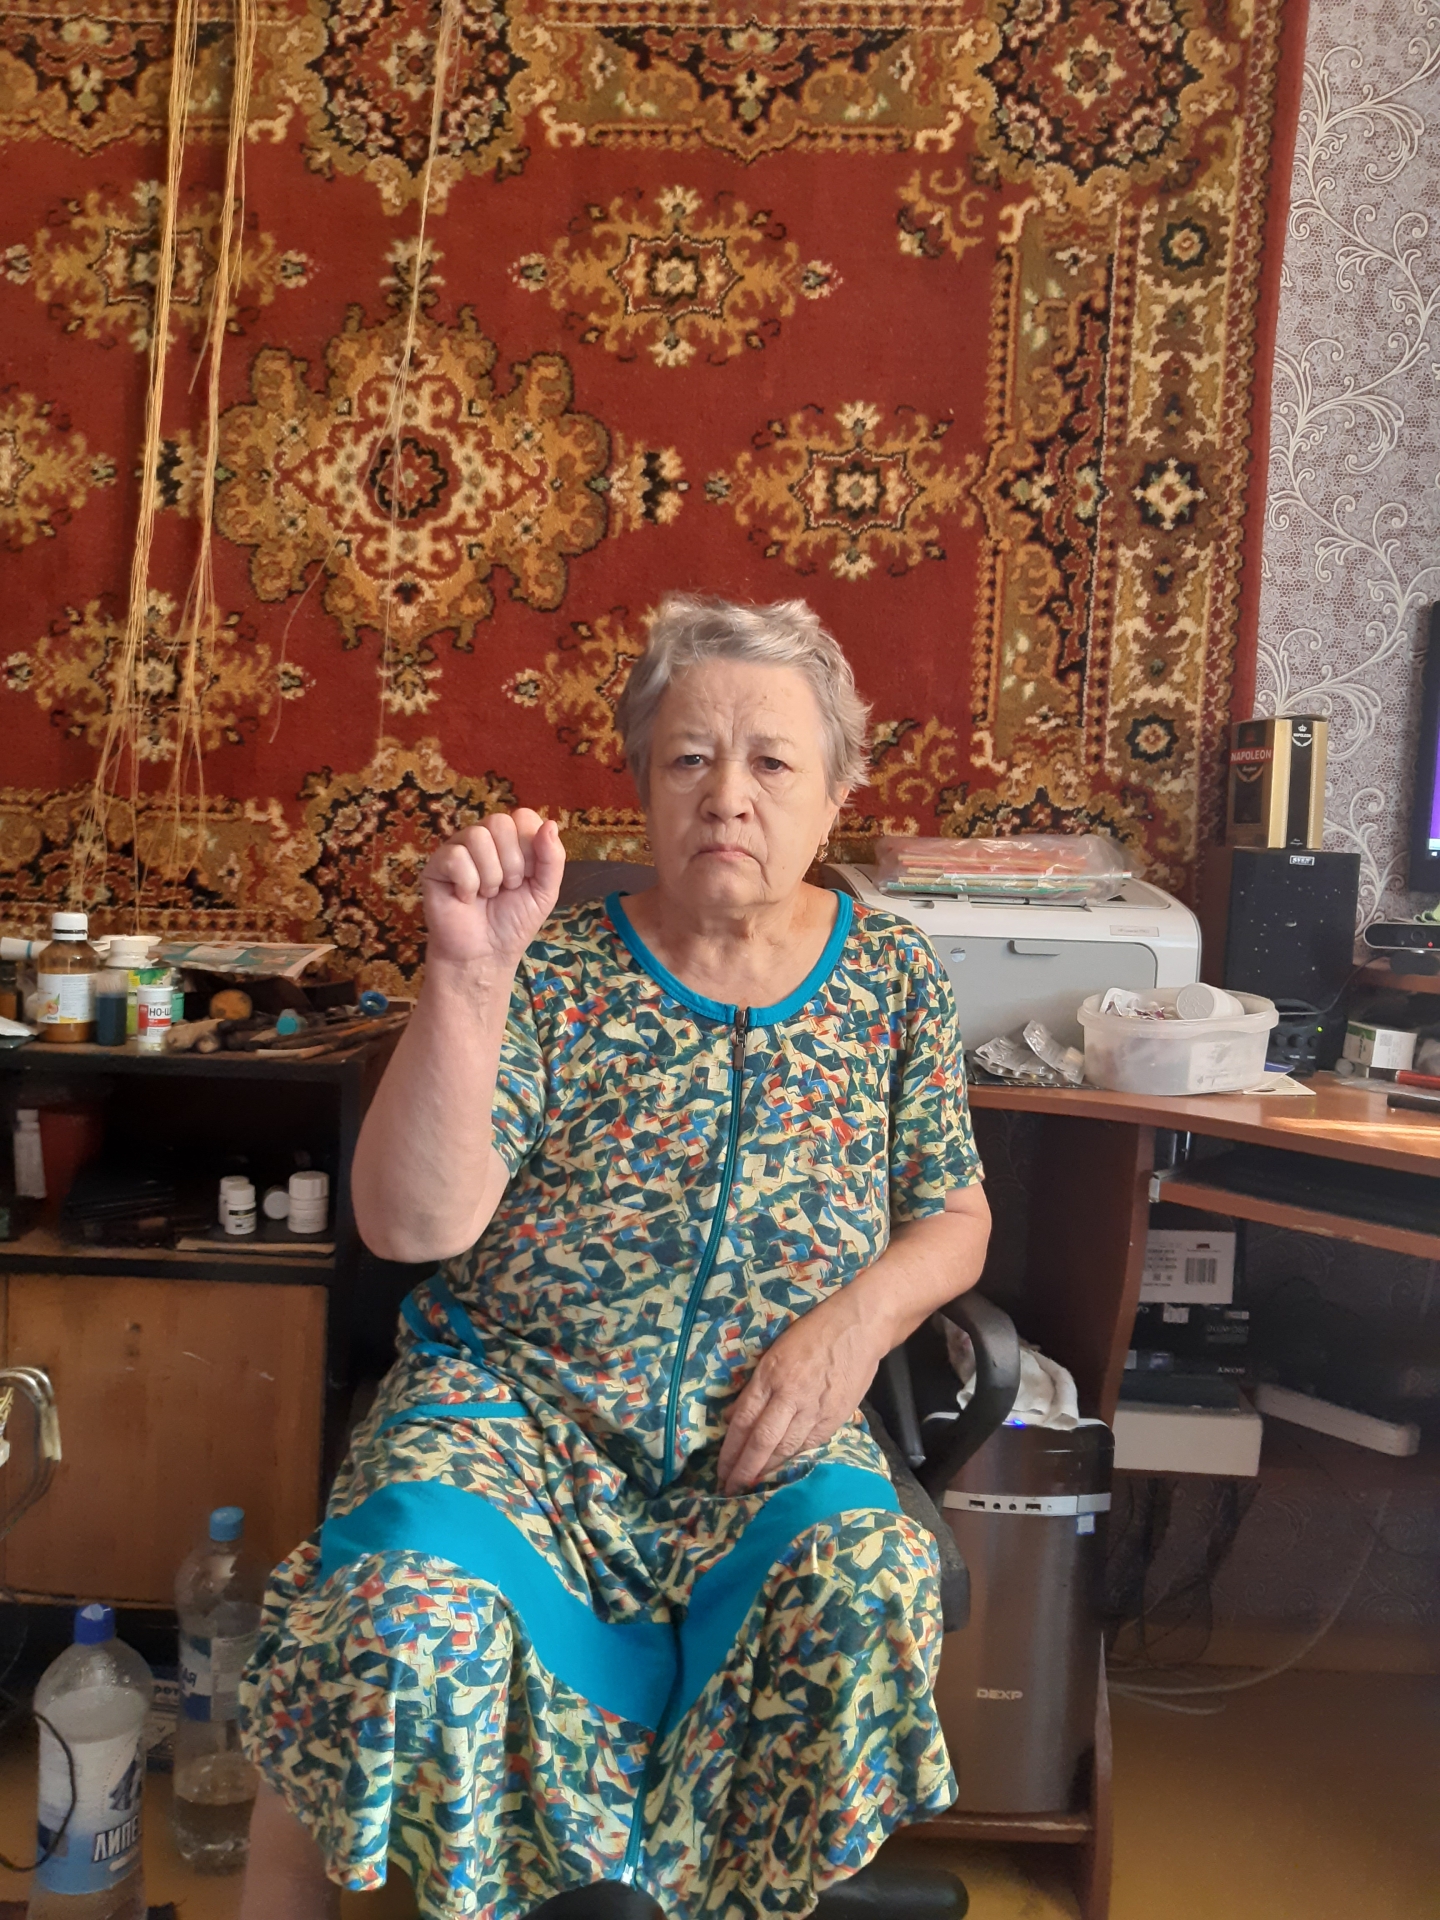
Label: clear